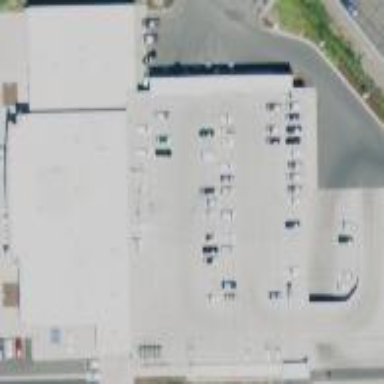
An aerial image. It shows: Commercial building.